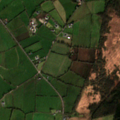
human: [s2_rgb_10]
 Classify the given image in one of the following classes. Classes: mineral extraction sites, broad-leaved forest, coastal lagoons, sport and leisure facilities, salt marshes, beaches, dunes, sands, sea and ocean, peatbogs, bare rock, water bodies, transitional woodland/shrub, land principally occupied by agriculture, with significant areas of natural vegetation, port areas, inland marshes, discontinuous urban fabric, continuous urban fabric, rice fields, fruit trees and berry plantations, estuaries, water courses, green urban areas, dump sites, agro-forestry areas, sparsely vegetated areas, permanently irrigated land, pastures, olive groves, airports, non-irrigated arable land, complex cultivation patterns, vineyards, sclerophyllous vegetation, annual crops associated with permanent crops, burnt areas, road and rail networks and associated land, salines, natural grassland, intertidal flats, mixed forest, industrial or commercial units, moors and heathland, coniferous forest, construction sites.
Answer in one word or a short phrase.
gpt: pastures, coniferous forest